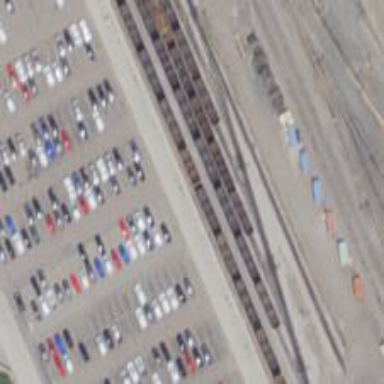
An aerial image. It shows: Railway yard.